Question: I tried to call the method '.getHours()' and Eclipse marks the name of a function with a line.
Why is this happening?

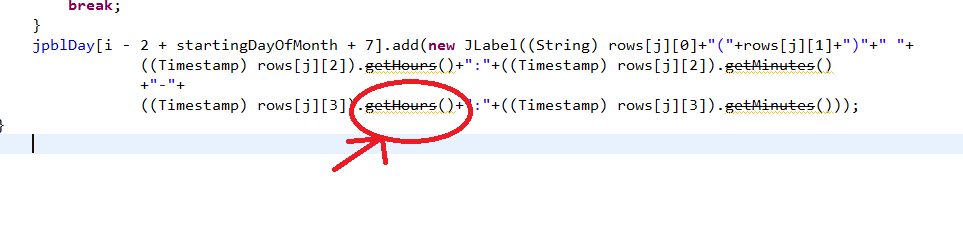
Answer: The method is deprecated, e.g., annotated with '@Deprecated'.
It means you shouldn't be using it, since support may disappear in the future.